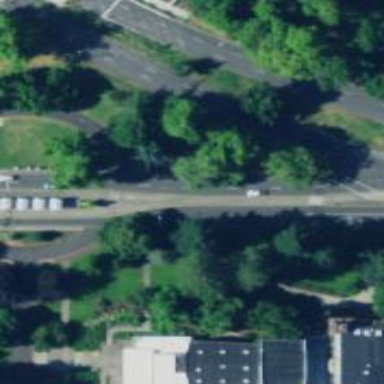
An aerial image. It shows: Busway road.